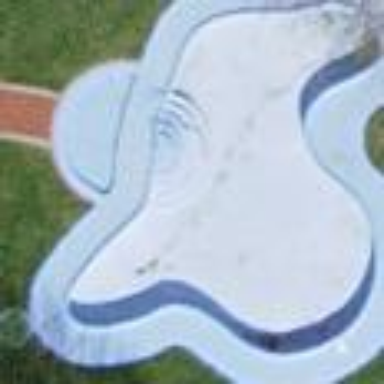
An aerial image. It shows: Swimming pool located in leisure land.